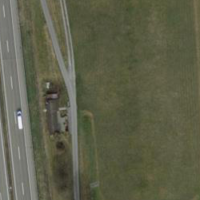
EUNIS habitat code: 57
Species observed at this site:
Trifolium repens